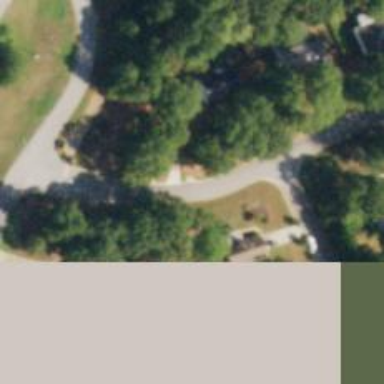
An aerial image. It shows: Residential road.